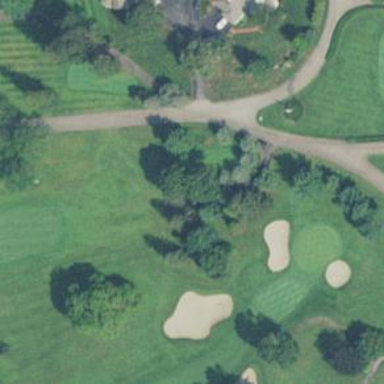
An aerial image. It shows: Path for both road and golf.